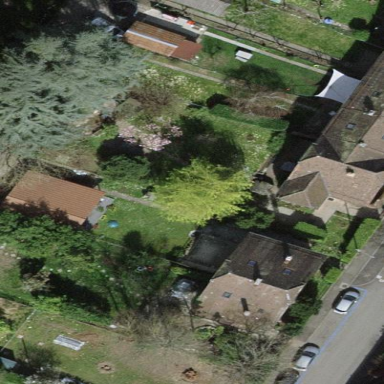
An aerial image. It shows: Garden enclosed by fence.